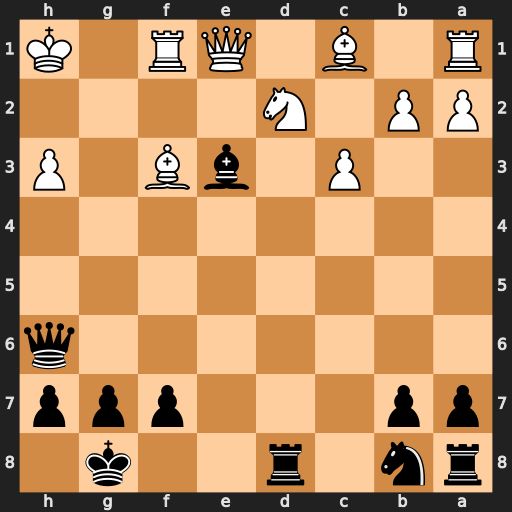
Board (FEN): rn1r2k1/pp3ppp/7q/8/8/2P1bB1P/PP1N4/R1B1QR1K
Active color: b
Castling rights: -
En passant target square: -
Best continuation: Qxh3#